Chest X-ray:
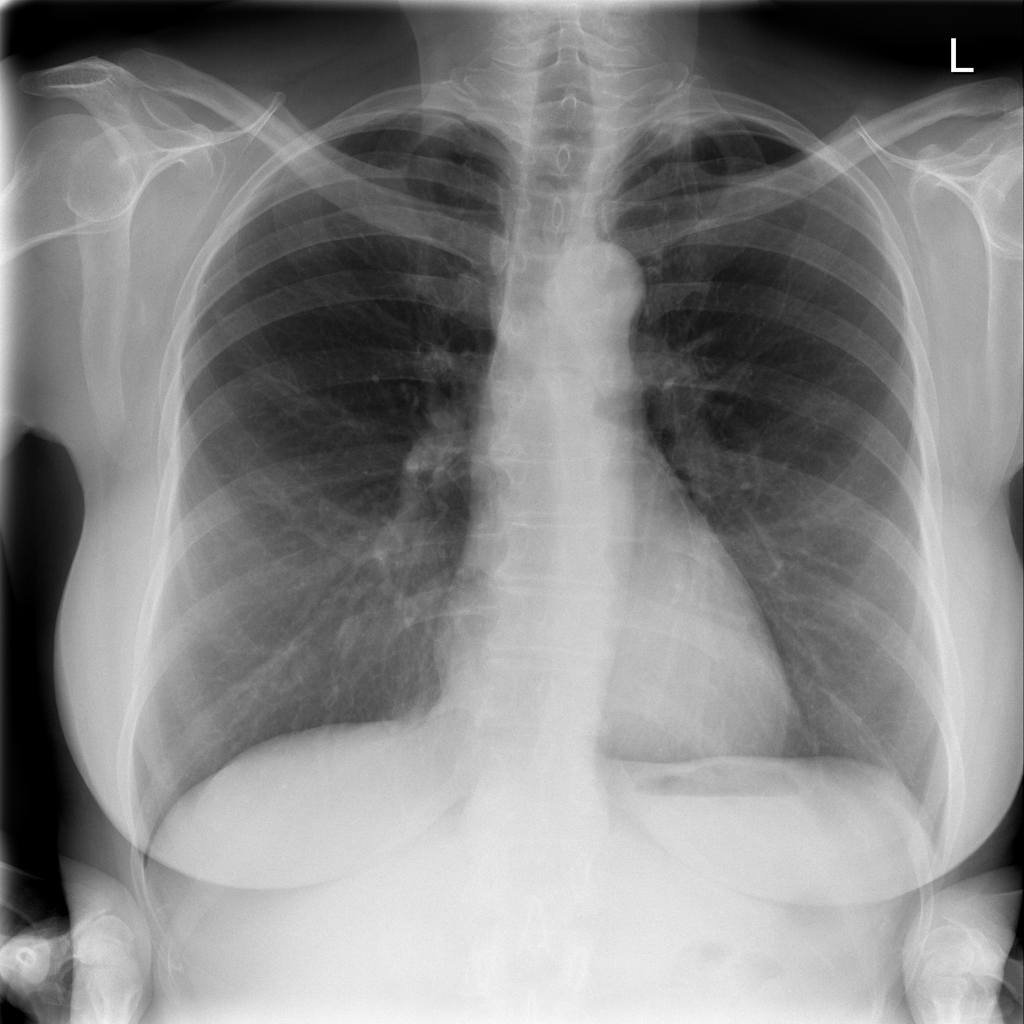
No abnormal finding: yes